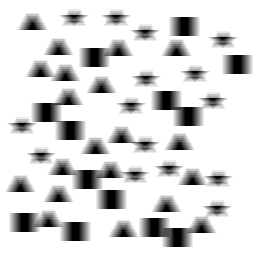
Squares: 13
Triangles: 20
Stars: 15
Total shapes: 48